Question: I'm trying to calculate the principal axis via principal component analysis. I have a pointcloud and use for this the Point Cloud Library (pcl). Furthermore, I try to visualize the principal axis I calculated in rviz with markers. Here is the code snipped I use:
'''
void computePrincipalAxis(const PointCloud& cloud, Eigen::Vector4f& centroid, Eigen::Matrix3f& evecs, Eigen::Vector3f& evals) {
Eigen::Matrix3f covariance_matrix;
pcl::computeCovarianceMatrix(cloud, centroid, covariance_matrix);
pcl::eigen33(covariance_matrix, evecs, evals);
}
void createArrowMarker(Eigen::Vector3f& vec, int id, double length) {
visualization_msgs::Marker marker;
marker.header.frame_id = frameId;
marker.header.stamp = ros::Time();
marker.id = id;
marker.type = visualization_msgs::Marker::ARROW;
marker.action = visualization_msgs::Marker::ADD;
marker.pose.position.x = centroid[0];
marker.pose.position.y = centroid[1];
marker.pose.position.z = centroid[2];
marker.pose.orientation.x = vec[0];
marker.pose.orientation.y = vec[1];
marker.pose.orientation.z = vec[2];
marker.pose.orientation.w = 1.0;
marker.scale.x = length;
marker.scale.y = 0.02;
marker.scale.z = 0.02;
marker.color.a = 1.0;
marker.color.r = 1.0;
marker.color.g = 1.0;
marker.color.b = 0.0;
featureVis.markers.push_back(marker);
}
Eigen::Vector4f centroid;
Eigen::Matrix3f evecs;
Eigen::Vector3f evals;
// Table is the pointcloud of the table only.
pcl::compute3DCentroid(*table, centroid);
computePrincipalAxis(*table, centroid, evecs, evals);
Eigen::Vector3f vec;
vec << evecs.col(0);
createArrowMarker(vec, 1, evals[0]);
vec << evecs.col(1);
createArrowMarker(vec, 2, evals[1]);
vec << evecs.col(2);
createArrowMarker(vec, 3, evals[2]);
publish();
'''
This results in the following visualization:

I'm aware that the scale is not very perfect. The two longer arrows are much too long. But I'm confused about a few things:
1. I think the small arrow should go either up, or downwards.
2. What does the value orientation.w of the arrow's orientation mean?
Do you have some hints what I did wrong?
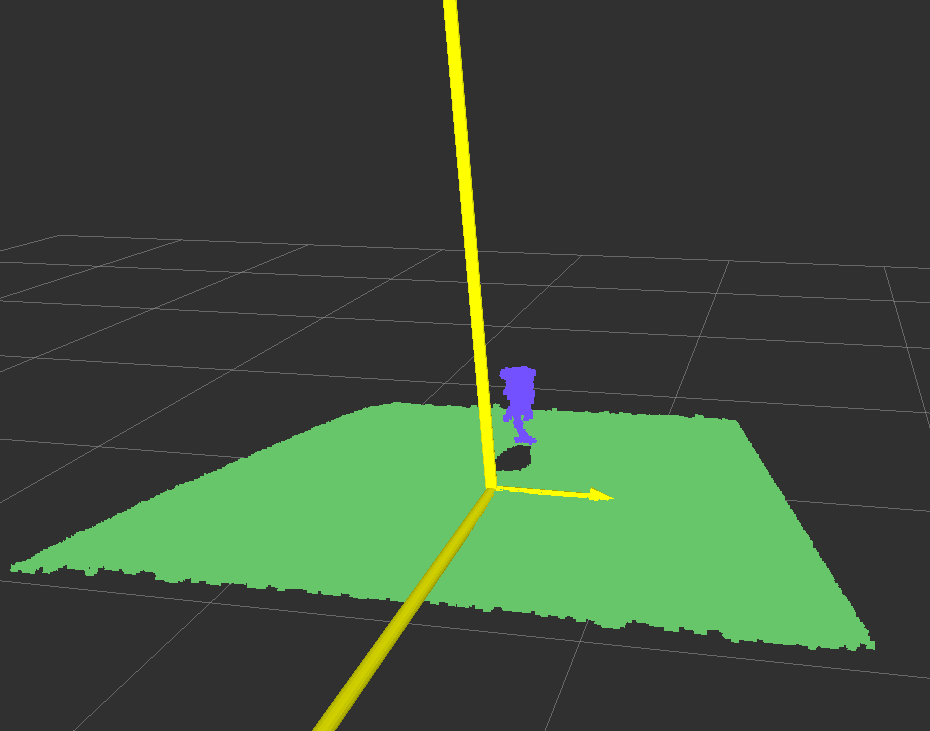
Answer: Orientations are represented by <URL> in the 'tf' package, to generate quaternions, for example, from roll/pitch/yaw-angles.
One way to fix the marker would therefore be, to convert the direction vector into a quaternion.
In your special case, there is a much simpler solution, though: Instead of setting origin and orientation of the arrow, it is also possible to define start and end point (see <URL>. So instead of setting the 'pose' attribute, just add start and end point to the 'points' attribute:
'''
float k = 1.0; // optional to scale the length of the arrows
geometry_msgs::Point p;
p.x = centroid[0];
p.y = centroid[1];
p.z = centroid[2];
marker.points.push_back(p);
p.x += k * vec[0];
p.y += k * vec[1];
p.z += k * vec[2];
marker.points.push_back(p);
'''
You can set 'k' to some value < 1 to reduce the length of the arrows.